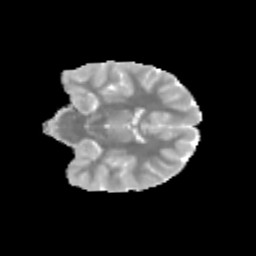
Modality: MD
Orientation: coronal
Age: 12
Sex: female
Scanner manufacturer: siemens
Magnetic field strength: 3 T
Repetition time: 3.8 s
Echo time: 0.07 s